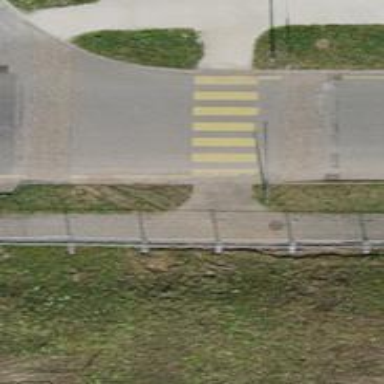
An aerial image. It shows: Uncontrolled road crossing.